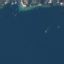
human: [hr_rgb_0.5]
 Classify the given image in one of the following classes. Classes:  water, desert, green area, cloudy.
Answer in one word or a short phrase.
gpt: water